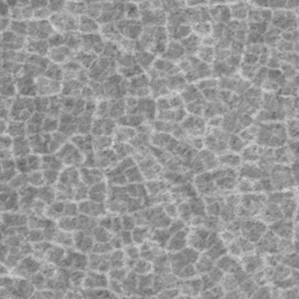
Label: frost